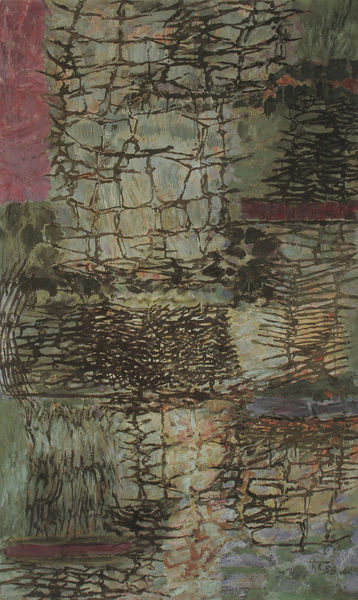
Titel: Soledad I
Künstler: Hann Trier
Institution: Privatbesitz
Schlagwörter: blau, dunkel, grün, braun, grau, schwarz, rot, malerei, muster, öl, gitter, rosa, abstrakt, farben, modern, lila, violett, linien, white, grey, pink, tusche, form, netz, ästhetisch, lines, impressionen, blowup, geometrical, greay